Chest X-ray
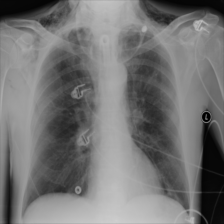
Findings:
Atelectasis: negative
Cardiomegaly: negative
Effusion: negative
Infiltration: negative
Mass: negative
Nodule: negative
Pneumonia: negative
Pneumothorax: negative
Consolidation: negative
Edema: negative
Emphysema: negative
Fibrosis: negative
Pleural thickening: negative
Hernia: negative